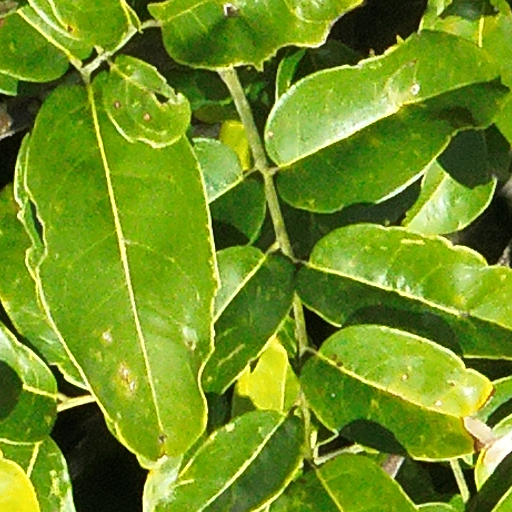
Species: Simarouba amara
GBIF accepted scientific name: Simarouba amara
Crown area (m\u00b2): 349.276